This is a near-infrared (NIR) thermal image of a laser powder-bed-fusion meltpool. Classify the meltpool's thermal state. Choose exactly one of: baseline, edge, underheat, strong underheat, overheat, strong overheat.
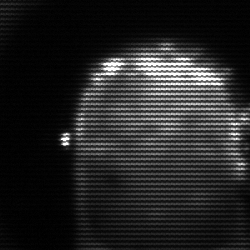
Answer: baseline